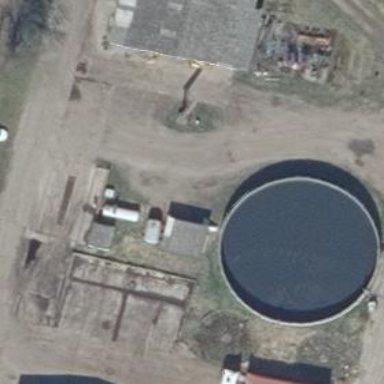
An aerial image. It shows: Storage tank with man-made structure.